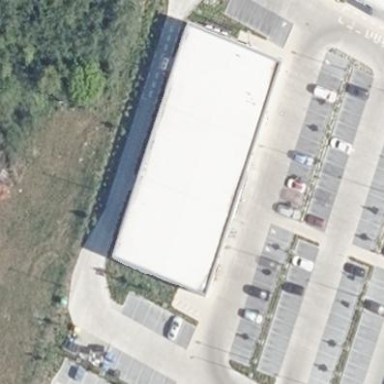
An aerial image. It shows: Retail building.